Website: apple
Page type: receipt
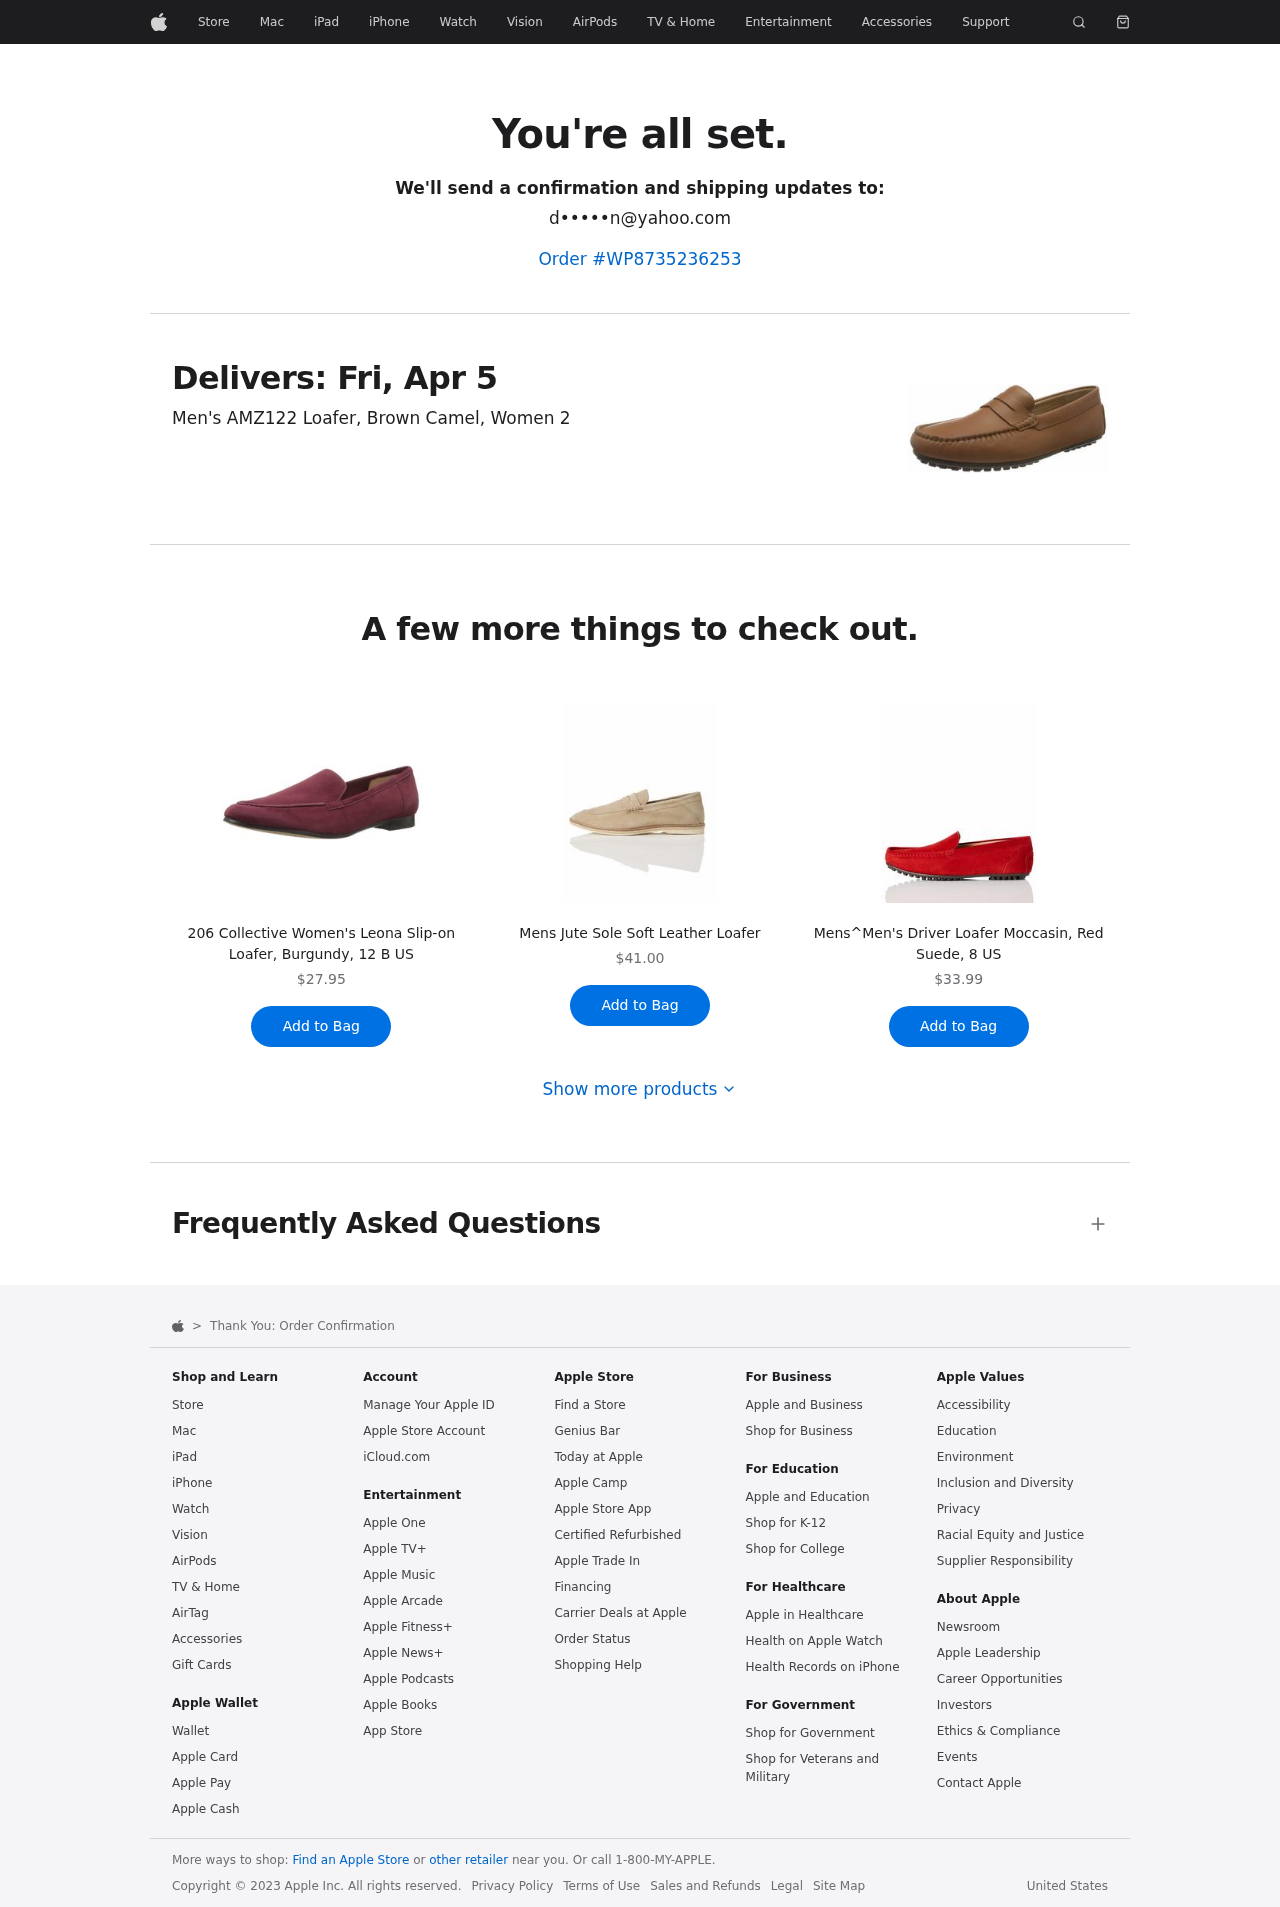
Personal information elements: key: PII_EMAIL
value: d•••••n@yahoo.com
Product elements: key: PRODUCT1_NAME
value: Men's AMZ122 Loafer, Brown Camel, Women 2
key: PRODUCT2_NAME
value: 206 Collective Women's Leona Slip-on Loafer, Burgundy, 12 B US
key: PRODUCT2_PRICE
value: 27.95
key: PRODUCT3_NAME
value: Mens Jute Sole Soft Leather Loafer
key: PRODUCT3_PRICE
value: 41
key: PRODUCT4_NAME
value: Mens^Men's Driver Loafer Moccasin, Red Suede, 8 US
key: PRODUCT4_PRICE
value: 33.99
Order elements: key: ORDER_ID
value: Order #WP8735236253
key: ORDER_DELIVERY_DATE
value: Delivers: Fri, Apr 5